【题型】解答题　【知识点】解析几何　【难度】medium
已知抛物线 $C: y^2 = 2px (p > 0)$ 的焦点为 $F$, 点 $M(t, 2)$ 是 $C$ 上的一点, 且 $|MF| = 2$.

(1) 求抛物线 $C$ 的方程;

(2) 设点 $A(x_1, y_1), B(x_2, y_2)$ (其中 $x_1 < x_2$) 是 $C$ 上异于 $M$ 的两点, $\angle AMB$ 的角平分线与 $x$ 轴垂直, $N$ 为线段 $AB$
的中点.

(i) 求证: 点 $N$ 在定直线上;

(ii) 若 $\triangle MAB$ 的面积为 6, 求点 $A$ 的坐标.
【解答】

【答案】 (1) $y^2 = 4x$

(2) (i) 证明见解析; (ii) $A(0, 0)$ 或 $A\left(\frac{11 - 3\sqrt{13}}{2}, \sqrt{13} - 3\right)$

【解析】 (1) 因为 $|MF| = 2$, 由抛物线的定义得 $t + \frac{p}{2} = 2$, 又 $2pt = 4$, 所以 $t = \frac{2}{p}$,

因此 $\frac{2}{p} + \frac{p}{2} = 2$, 即 $p^2 - 4p + 4 = 0$, 解得 $p = 2$, 从而抛物线的方程为 $y^2 = 4x$.

(2)

(i) 由 (1) 知点 $M$ 的坐标为 $M(1, 2)$, 因为 $\angle AMB$ 的角平分线与 $x$ 轴垂直,

所以可知 $MA, MB$ 的倾斜角互补, 即 $MA, MB$ 的斜率互为相反数,

$k_{MA} = \frac{y_1 - 2}{x_1 - 1} = \frac{y_1 - 2}{\frac{y_1^2}{4} - 1} = \frac{4}{y_1 + 2}$,

同理 $k_{MB} = \frac{4}{y_2 + 2}$, 则 $k_{MA} + k_{MB} = \frac{4}{y_1 + 2} + \frac{4}{y_2 + 2} = 0$,

化简得 $y_1 + y_2 = -4$, 则 $y_N = \frac{y_1 + y_2}{2} = -2$,

所以点 $N$ 在定直线 $y = -2$ 上.

(ii) $k_{AB} = \frac{y_1 - y_2}{x_1 - x_2} = \frac{y_1 - y_2}{\frac{y_1^2}{4} - \frac{y_2^2}{4}} = \frac{4}{y_1 + y_2} = -1$, 则直线 $AB: y - y_1 = -(x - x_1)$,

即 $x + y - y_1 - \frac{y_1^2}{4} = 0$

线段 $AB$ 的长度: $|AB| = \sqrt{2}|y_1 - y_2|$, 点 $M(1, 2)$ 到直线 $AB$ 的距离 $d = \frac{\left|3 - y_1 - \frac{y_1^2}{4}\right|}{\sqrt{2}}$,

可得 $\triangle MAB$ 的面积为 $S_{\triangle MAB} = \frac{1}{2} \times |AB| \times d = \frac{1}{2} \times \sqrt{2}|y_1 - y_2| \times \frac{\left|3 - y_1 - \frac{y_1^2}{4}\right|}{\sqrt{2}}$,

因为 $y_1 + y_2 = -4$, 且 $-2 < y_1 < 2$, 化简得

$S_{\triangle MAB} = \frac{1}{2} |2y_1 + 4| \frac{\left|12 - 4y_1 - y_1^2\right|}{4} = \frac{1}{4} (y_1 + 2) [16 - (y_1 + 2)^2] = 6$,

令 $t = y_1 + 2 \in (0, 4)$, 则 $t^3 - 16t + 24 = 0$, 即 $(t - 2)(t^2 + 2t - 12) = 0$.

解得 $t = 2$ 或 $t = -1 \pm \sqrt{13}$,

由 $t = y_1 + 2 \in (0, 4)$ 知 $t = 2$ 或 $t = -1 + \sqrt{13}$, 所以 $\begin{cases} y_1 = 0, \\ x_1 = 0, \end{cases}$ 或 $\begin{cases} y_1 = \sqrt{13} - 3, \\ x_1 = \frac{11 - 3\sqrt{13}}{2}, \end{cases}$

所求点 $A$ 的坐标为 $A(0, 0)$, 或者 $A\left(\frac{11 - 3\sqrt{13}}{2}, \sqrt{13} - 3\right)$.

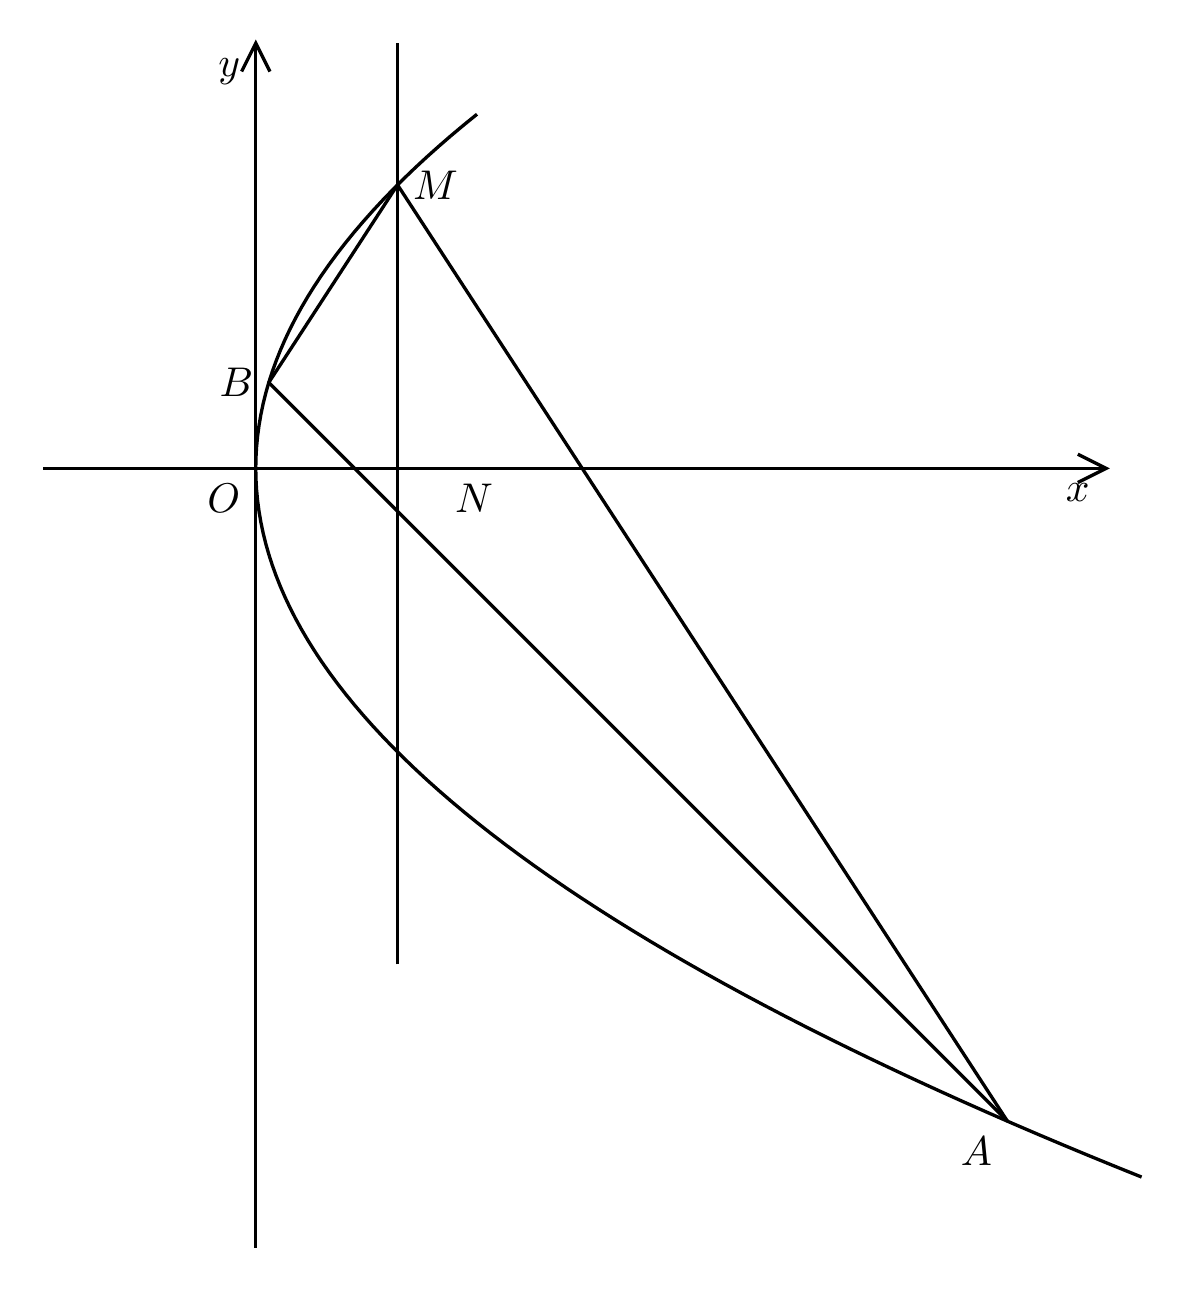